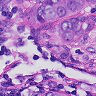
Metastatic tissue present: yes